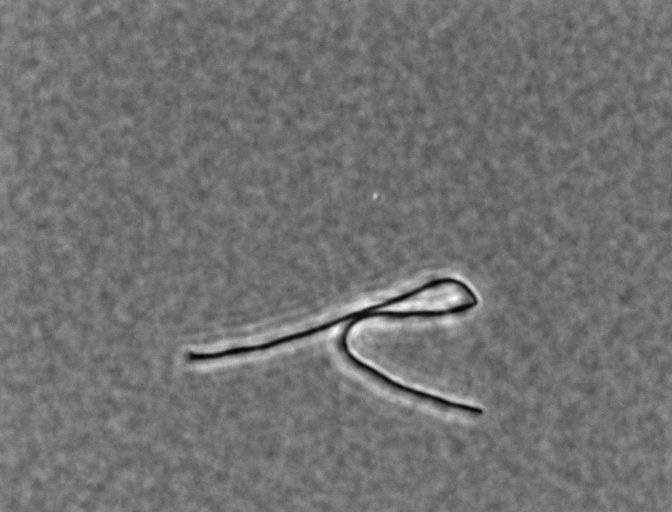
Bacillus subtilis